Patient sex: F
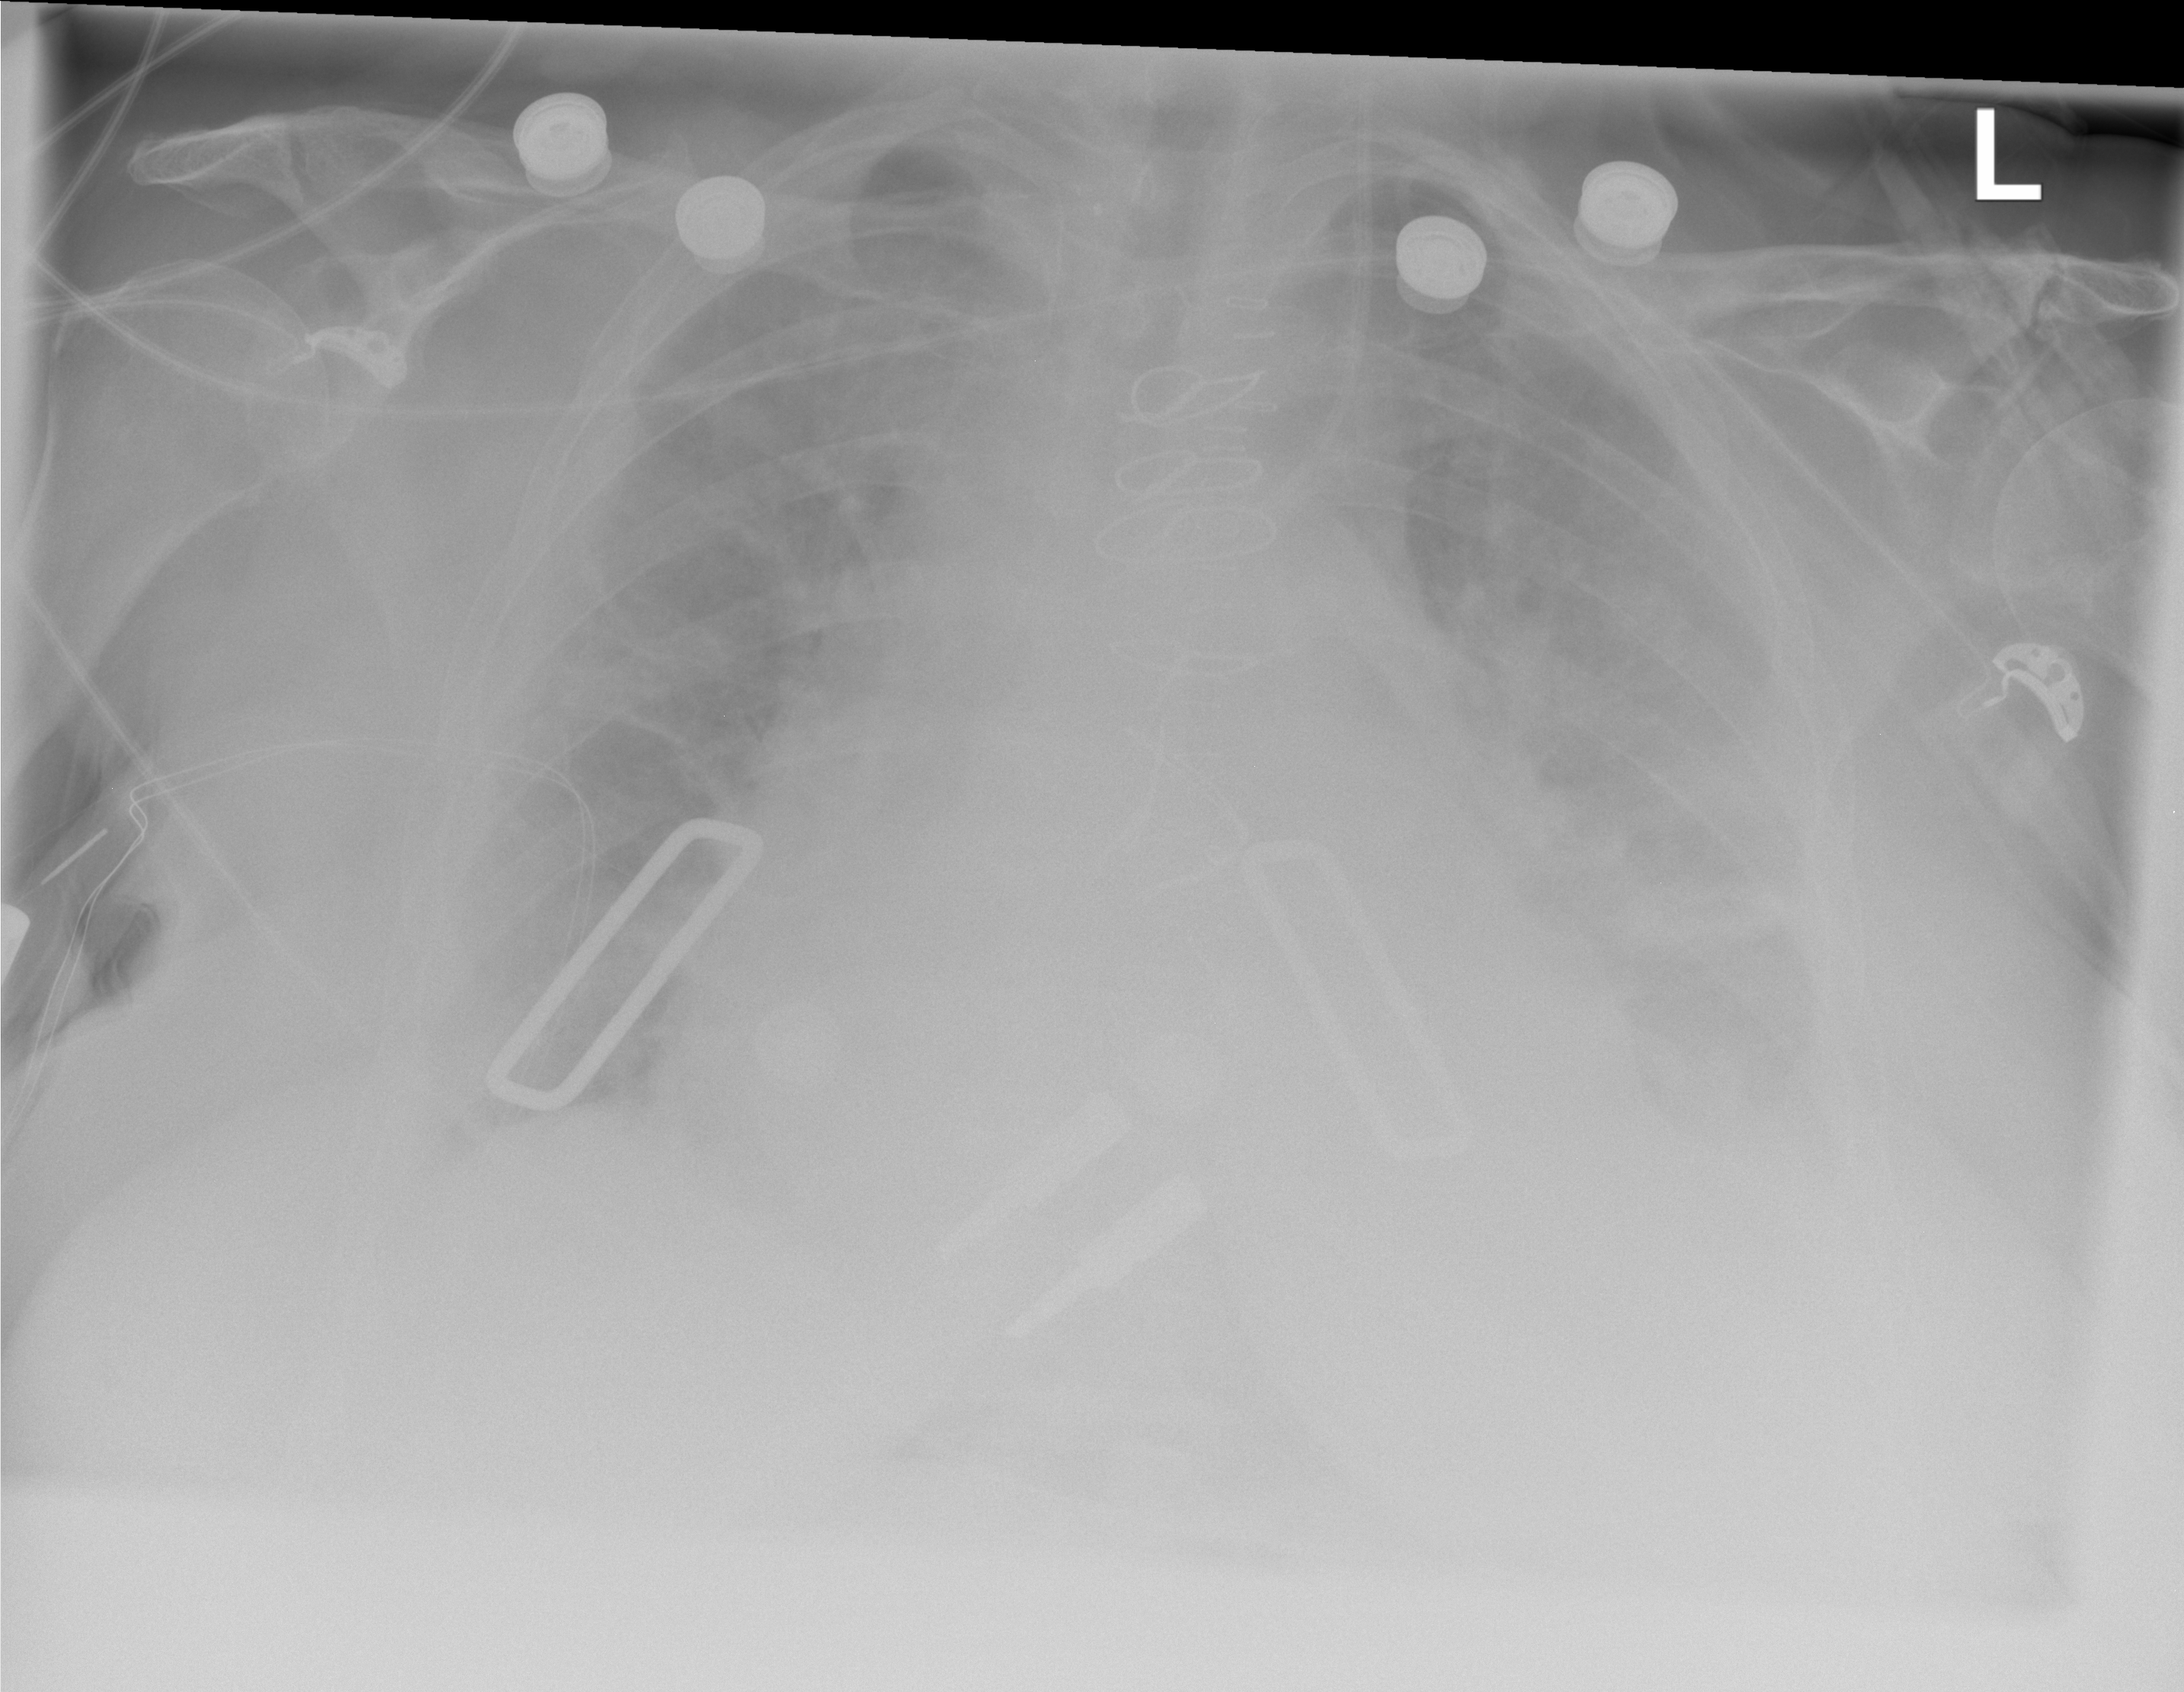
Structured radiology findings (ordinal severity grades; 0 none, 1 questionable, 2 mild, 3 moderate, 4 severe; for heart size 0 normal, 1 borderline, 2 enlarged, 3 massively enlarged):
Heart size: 2
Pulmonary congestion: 2
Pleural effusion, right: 1
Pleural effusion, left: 2
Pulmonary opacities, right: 0
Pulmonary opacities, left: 1
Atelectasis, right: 2
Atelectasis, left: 2